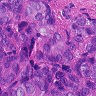
Metastatic tissue present: yes